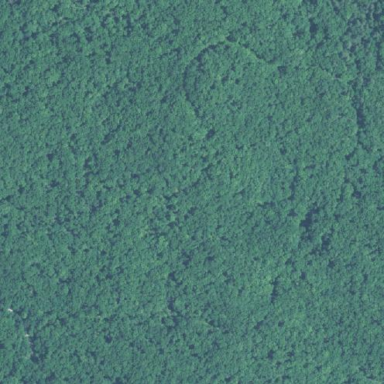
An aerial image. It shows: Needle-leaved woodland.